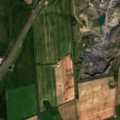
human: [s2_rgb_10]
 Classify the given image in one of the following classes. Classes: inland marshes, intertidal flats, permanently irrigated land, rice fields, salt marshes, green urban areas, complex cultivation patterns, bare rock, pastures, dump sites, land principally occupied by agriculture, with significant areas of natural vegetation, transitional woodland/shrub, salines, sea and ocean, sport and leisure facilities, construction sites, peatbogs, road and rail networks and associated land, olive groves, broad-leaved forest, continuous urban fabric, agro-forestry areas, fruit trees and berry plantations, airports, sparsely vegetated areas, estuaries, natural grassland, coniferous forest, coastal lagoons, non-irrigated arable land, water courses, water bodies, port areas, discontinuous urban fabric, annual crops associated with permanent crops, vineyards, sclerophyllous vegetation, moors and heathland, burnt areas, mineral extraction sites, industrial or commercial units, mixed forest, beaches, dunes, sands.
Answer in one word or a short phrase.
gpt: road and rail networks and associated land, mineral extraction sites, non-irrigated arable land